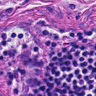
Metastatic tissue present: yes